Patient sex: M
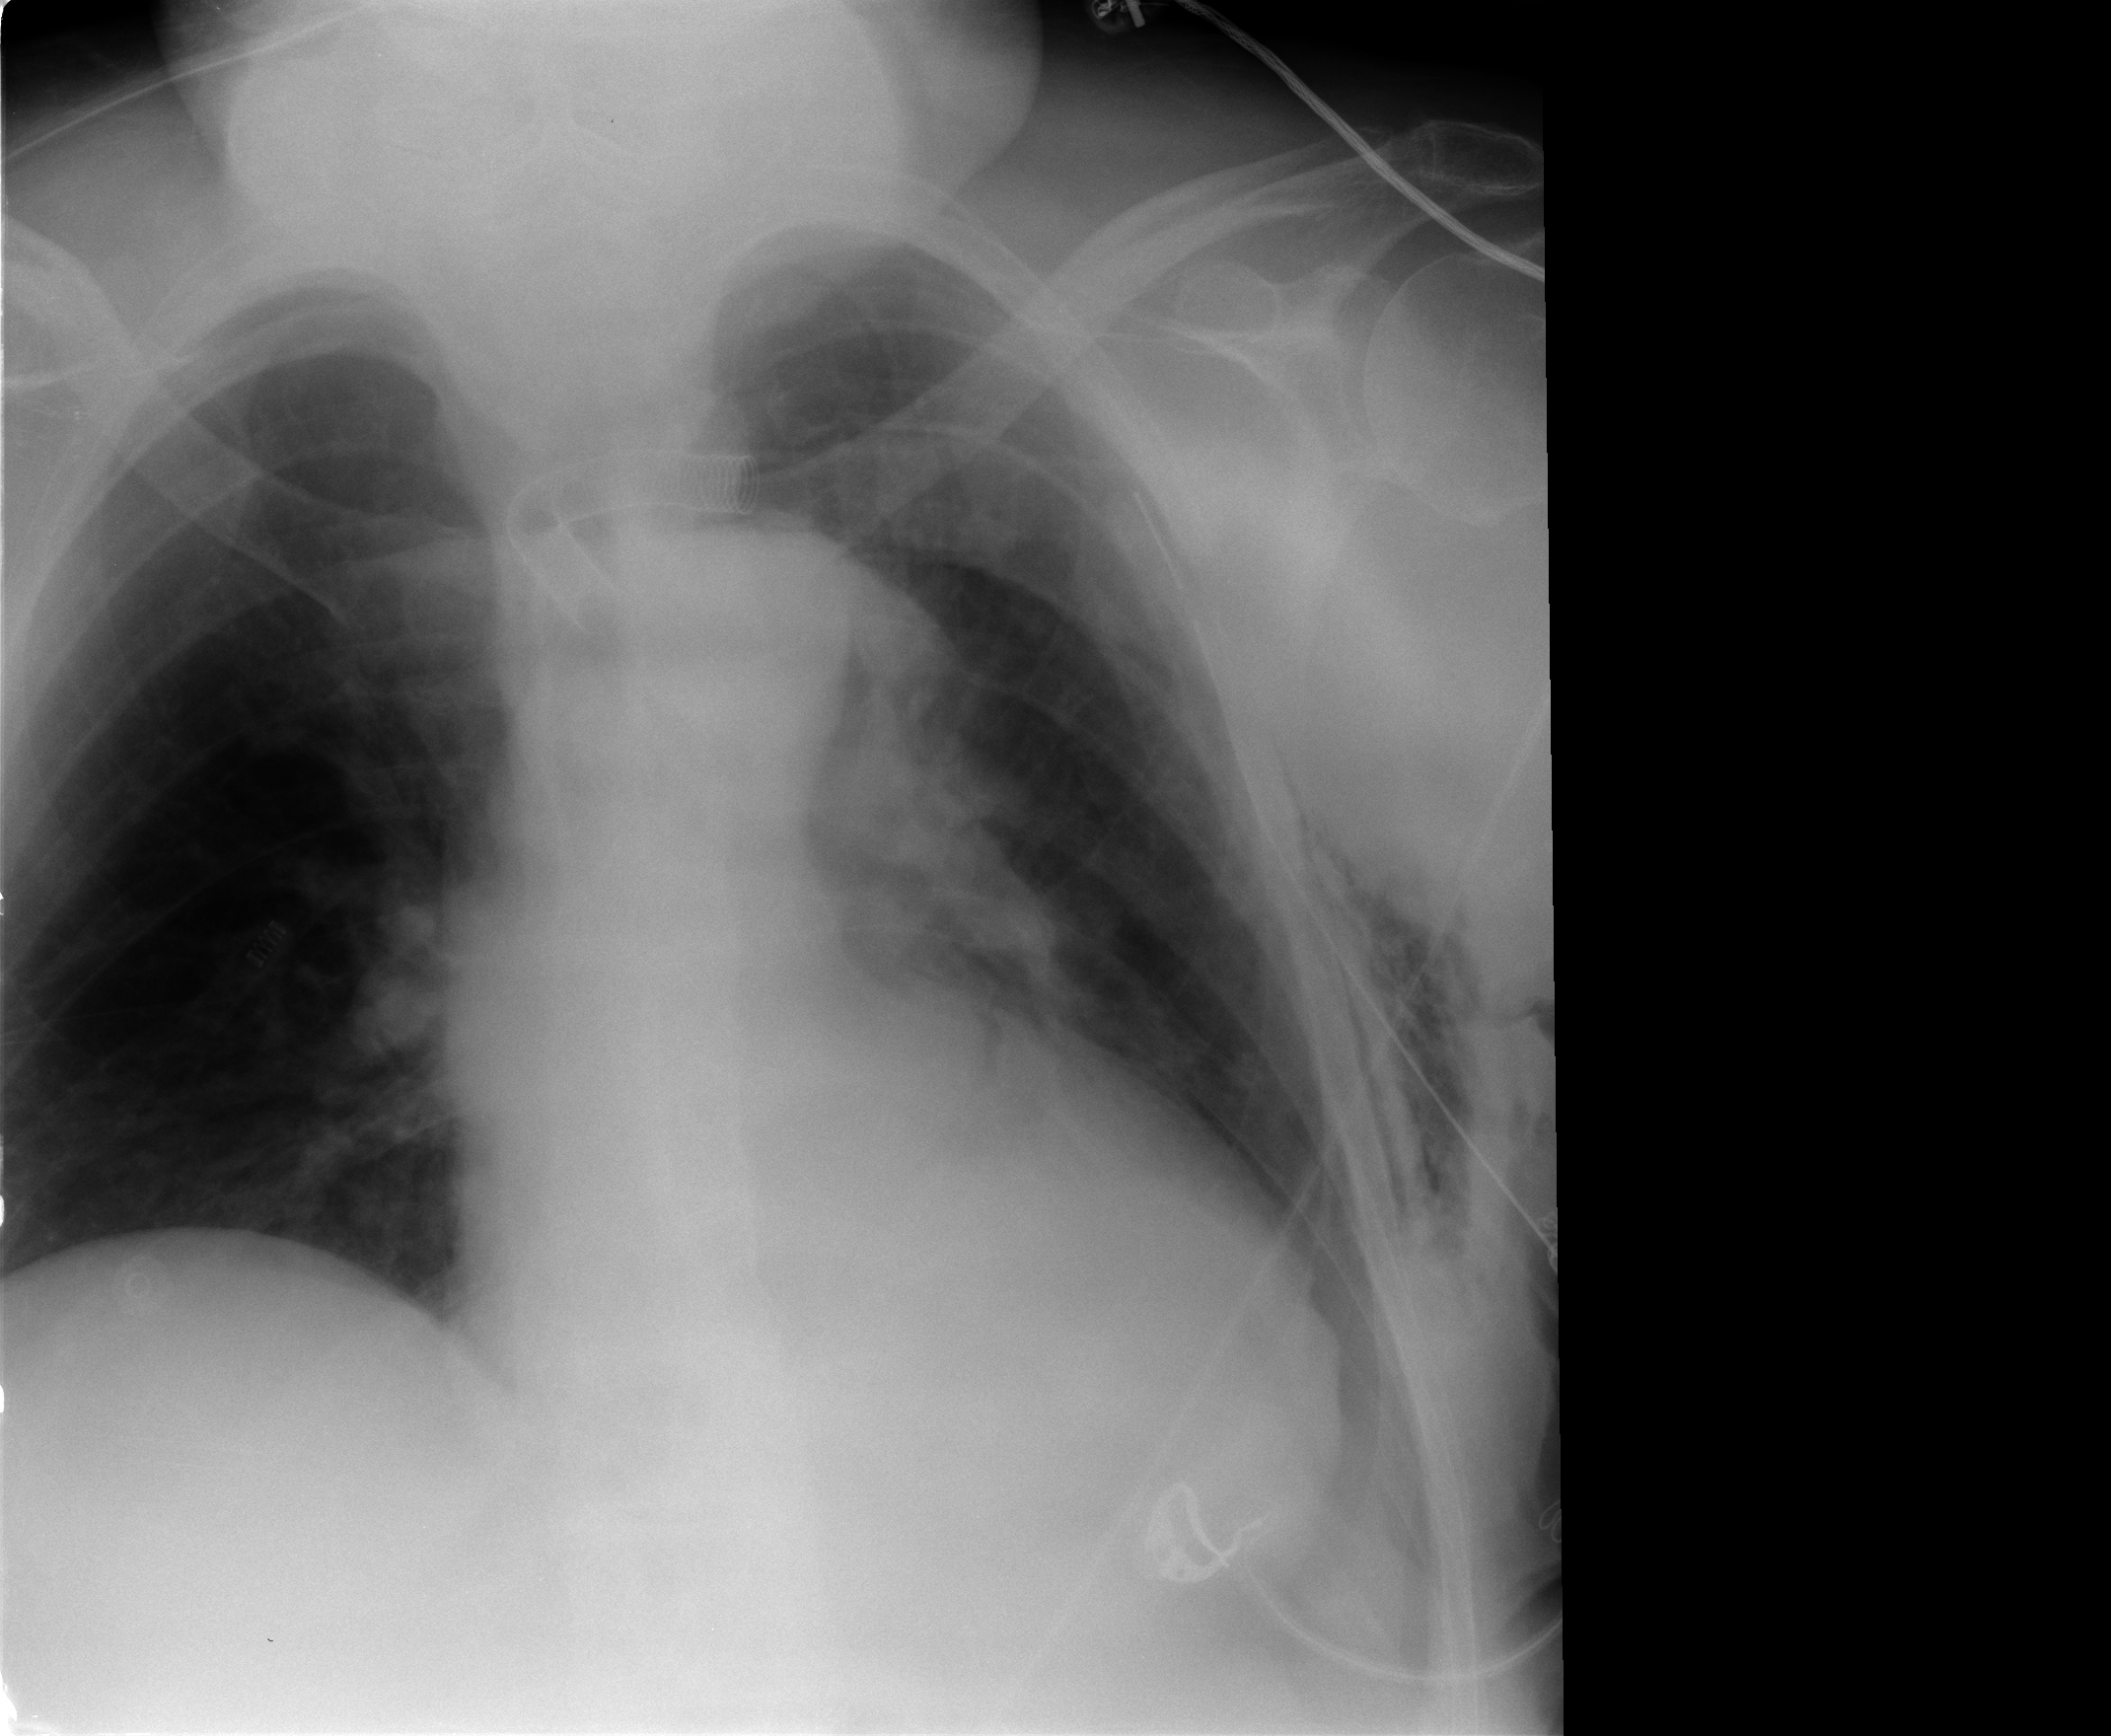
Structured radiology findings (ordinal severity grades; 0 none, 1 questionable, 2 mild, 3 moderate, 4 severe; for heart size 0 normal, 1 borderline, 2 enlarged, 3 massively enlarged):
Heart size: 2
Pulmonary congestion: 0
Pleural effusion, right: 0
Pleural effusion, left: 2
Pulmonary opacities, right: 0
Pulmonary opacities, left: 0
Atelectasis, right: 0
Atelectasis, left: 2